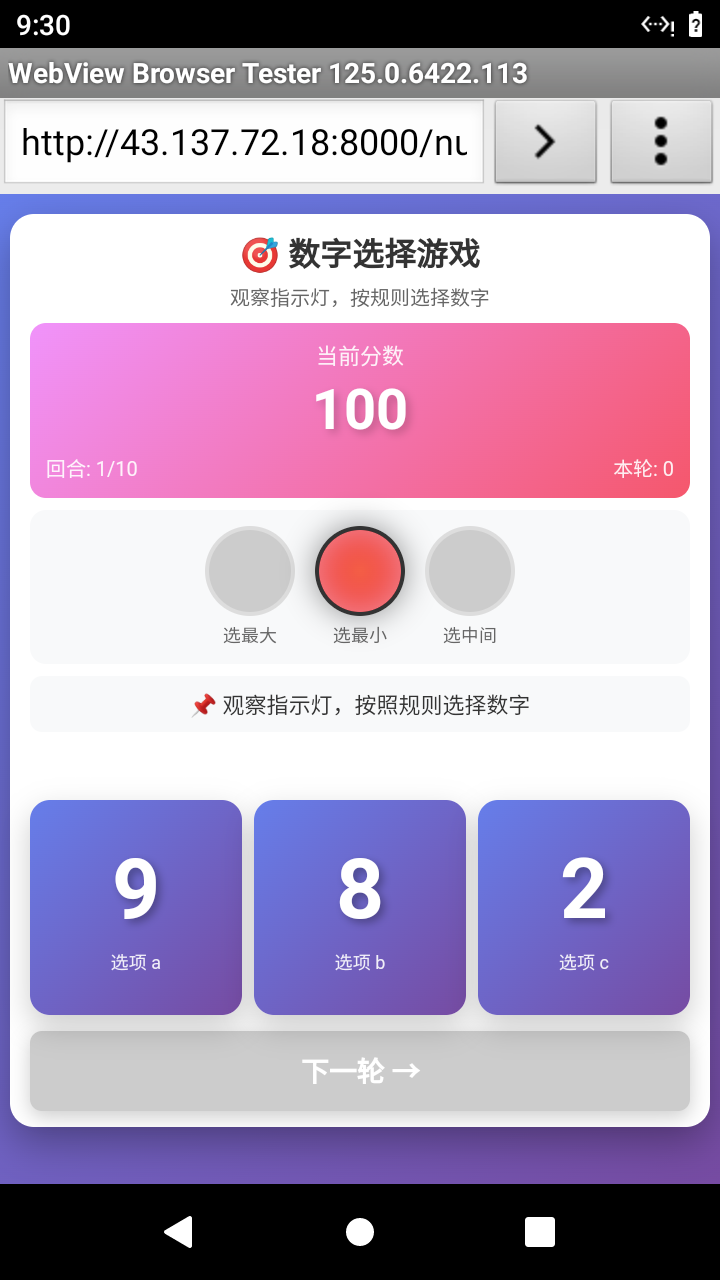

Select the correct number based on the traffic light color.
Answer: 2